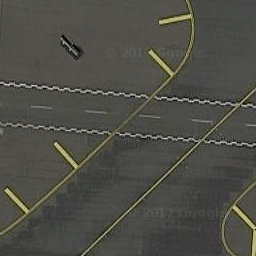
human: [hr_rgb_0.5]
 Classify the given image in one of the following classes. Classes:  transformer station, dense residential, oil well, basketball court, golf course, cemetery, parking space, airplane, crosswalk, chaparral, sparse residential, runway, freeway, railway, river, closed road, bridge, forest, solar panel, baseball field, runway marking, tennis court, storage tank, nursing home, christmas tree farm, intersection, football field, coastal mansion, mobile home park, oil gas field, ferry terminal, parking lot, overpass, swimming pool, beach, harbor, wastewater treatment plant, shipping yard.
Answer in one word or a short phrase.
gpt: runway marking